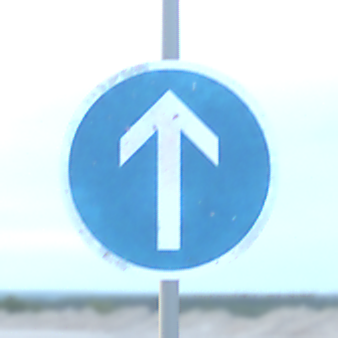
Verkehrszeichen: VorgeschriebeneFahrtrichtungGeradeaus
Umgebung: Outdoor, Beach
Tageszeit: SunriseSunset
Wetter: PartlyCloudy
Licht: Natural
Jahreszeit: NotSpecified
Kontrast: LowContrast